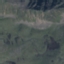
Land use / land cover class: HerbaceousVegetation